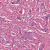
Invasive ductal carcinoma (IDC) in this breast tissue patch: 1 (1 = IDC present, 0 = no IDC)